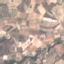
Land use / land cover: PermanentCrop